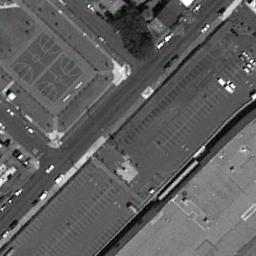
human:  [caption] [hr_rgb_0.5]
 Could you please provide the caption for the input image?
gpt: Two basketball courts on the vacant lot and some parking lots beside .

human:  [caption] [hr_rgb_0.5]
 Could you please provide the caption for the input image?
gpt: Next to the basketball court is a big road .

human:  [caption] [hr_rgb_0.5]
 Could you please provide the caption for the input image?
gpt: The basketball courts,Between the buildings,Are next to the parking lot .

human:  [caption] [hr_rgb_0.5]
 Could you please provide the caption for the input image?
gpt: There are two basketball courts next to a parking lot .

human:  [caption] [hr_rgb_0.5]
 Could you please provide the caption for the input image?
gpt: Many buildings are next to the basketball court .